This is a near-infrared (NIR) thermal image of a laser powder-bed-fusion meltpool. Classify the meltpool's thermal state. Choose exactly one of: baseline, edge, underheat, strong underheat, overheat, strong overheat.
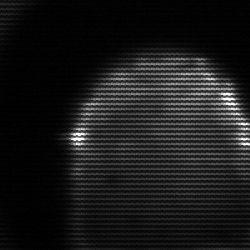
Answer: edge